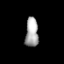
Tissue: prostate
Cell type: T cells
Senescence score: 0.3597
Nuclear area (px): 370
Mean DAPI intensity: 169.511